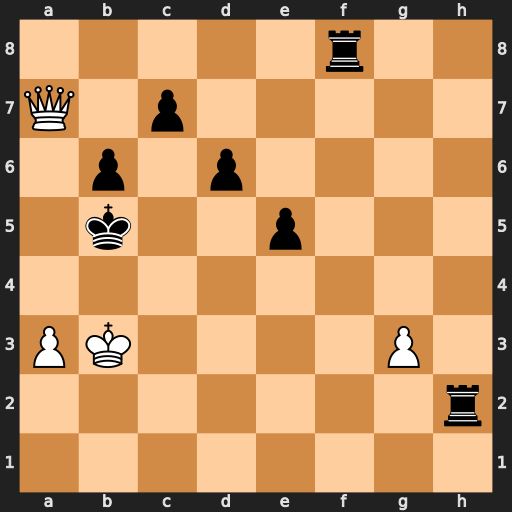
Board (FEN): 5r2/Q1p5/1p1p4/1k2p3/8/PK4P1/7r/8
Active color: w
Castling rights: -
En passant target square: -
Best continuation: Qa4+ Kc5 Qc4#